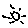
Label: sun